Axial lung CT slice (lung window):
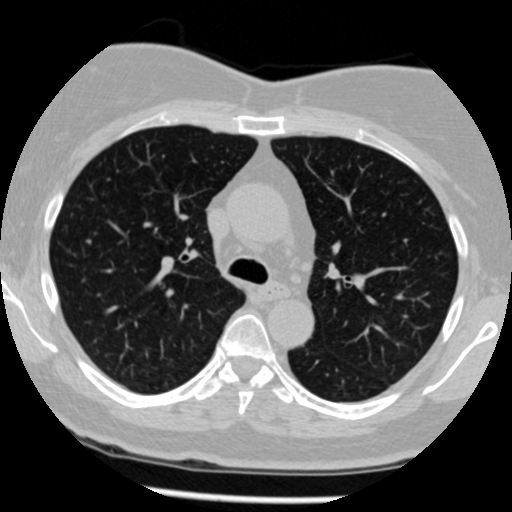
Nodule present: no